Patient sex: M
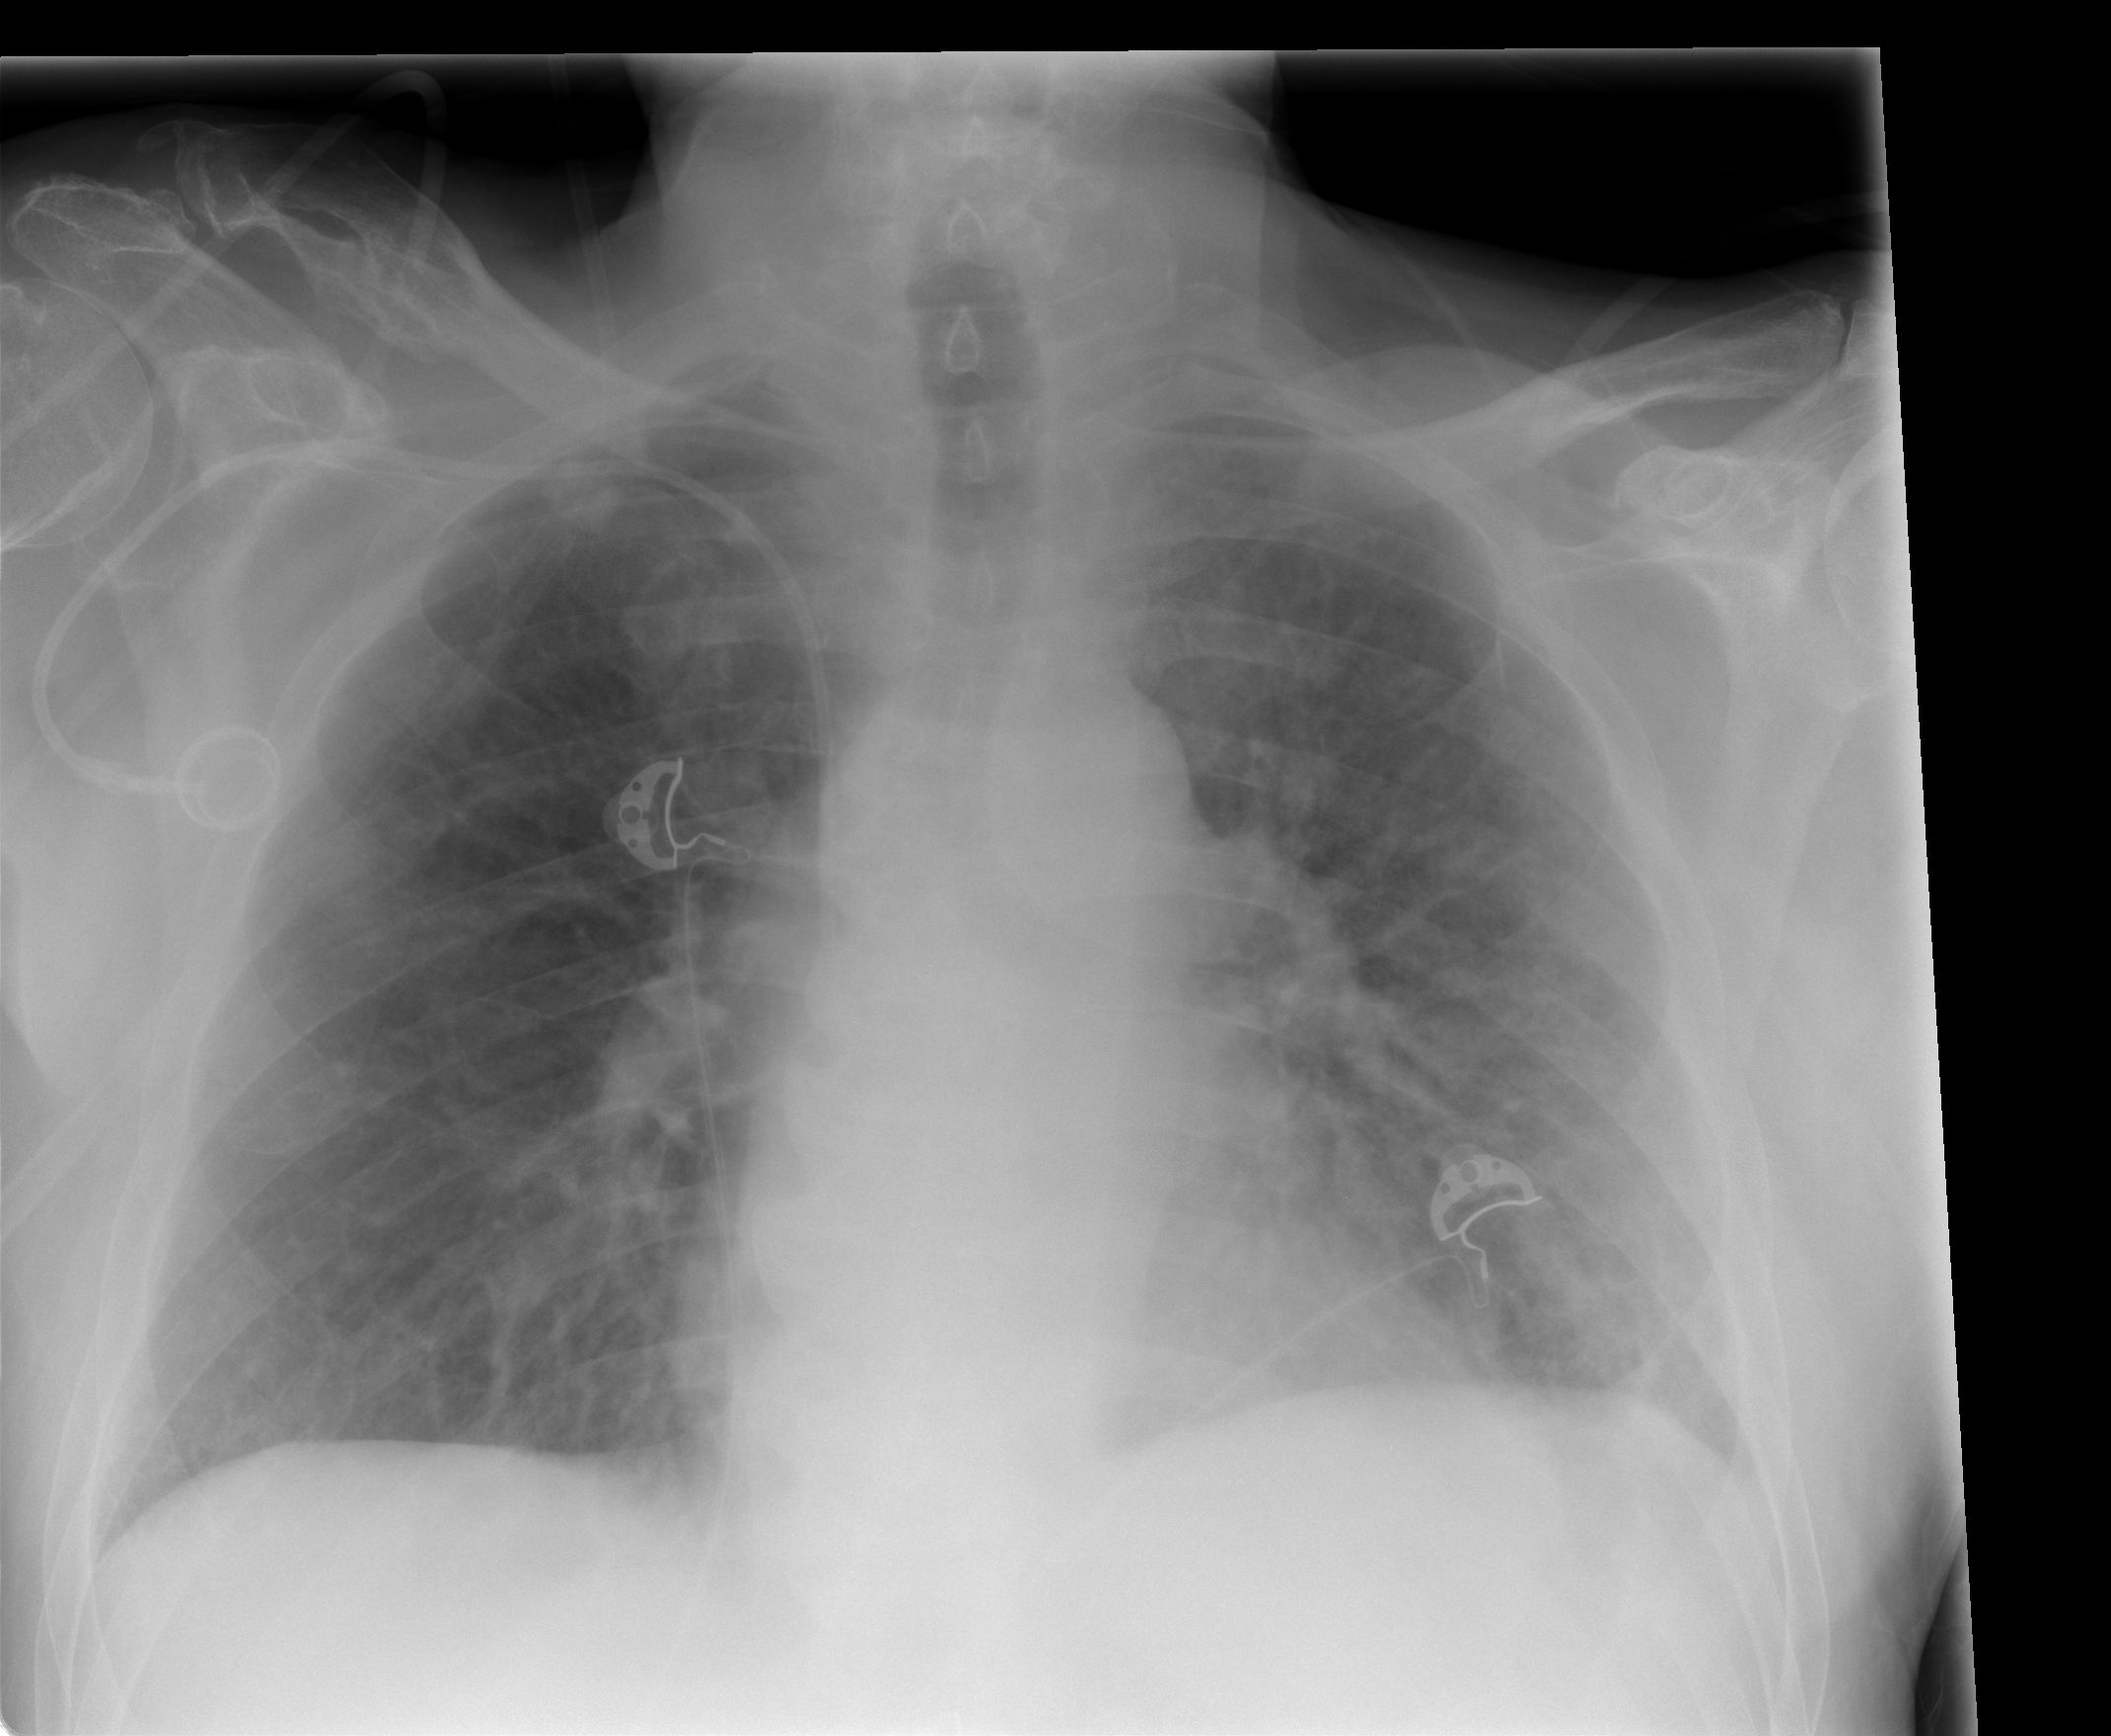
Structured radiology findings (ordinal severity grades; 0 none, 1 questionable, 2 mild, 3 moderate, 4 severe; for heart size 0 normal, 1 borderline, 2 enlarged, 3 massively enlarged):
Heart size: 0
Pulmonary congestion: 3
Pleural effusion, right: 0
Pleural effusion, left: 2
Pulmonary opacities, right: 2
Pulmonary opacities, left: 3
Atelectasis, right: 1
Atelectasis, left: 2